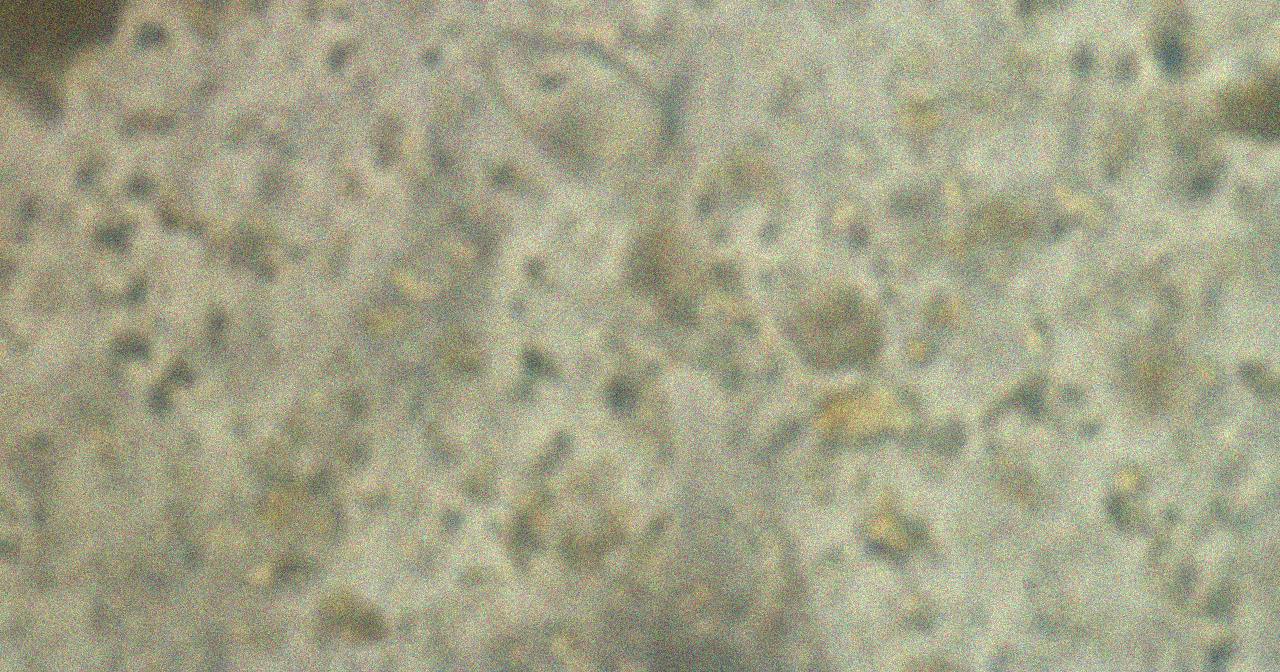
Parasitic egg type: Enterobius vermicularis